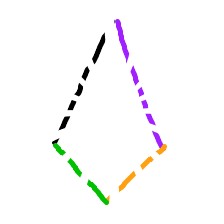
Shape: kite